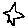
Label: star